Field crop: maize
Growth stage: 1
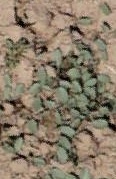
Species: convolvulus